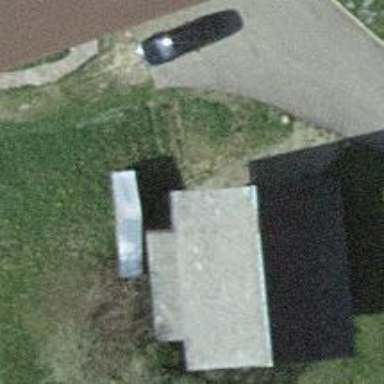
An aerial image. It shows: Barn.